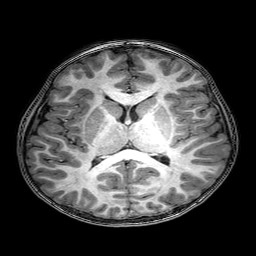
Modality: T1w
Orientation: coronal
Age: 6
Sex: male
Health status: healthy